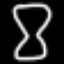
Label: hourglass